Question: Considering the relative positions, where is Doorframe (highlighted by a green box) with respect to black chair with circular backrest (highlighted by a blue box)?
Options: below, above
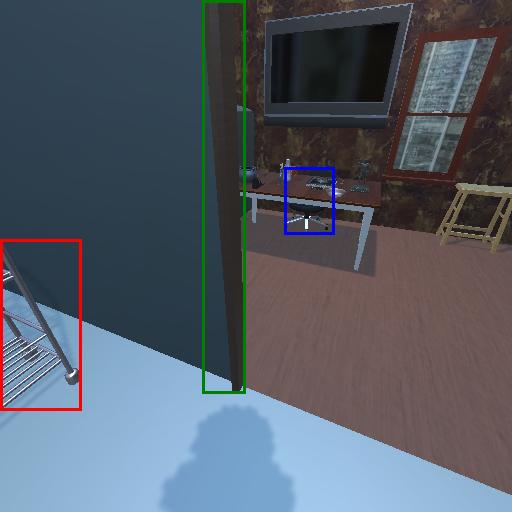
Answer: below